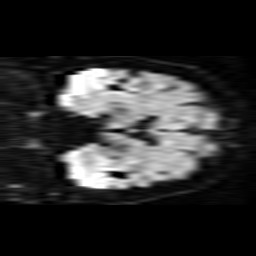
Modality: TRACE
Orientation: coronal
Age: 76
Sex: female
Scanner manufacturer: philips
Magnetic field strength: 1.5 T
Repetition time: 4.824 s
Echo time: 0.07764 s